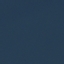
Land use / land cover: SeaLake